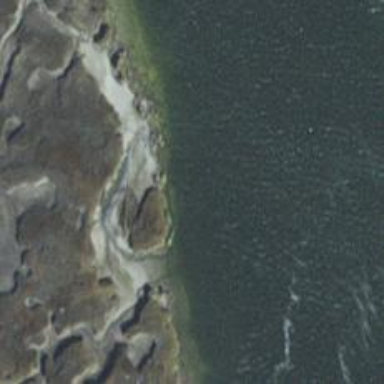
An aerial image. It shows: Island with natural coastline.